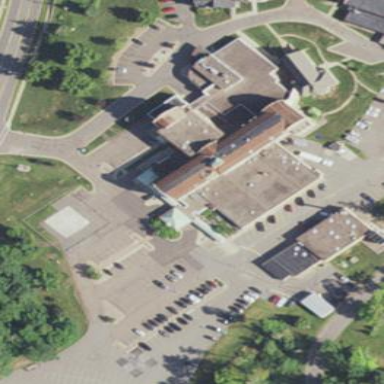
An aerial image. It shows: Healthcare facility identified as hospital.